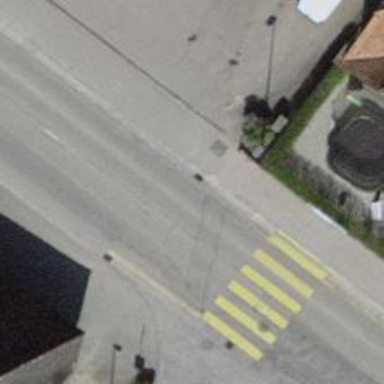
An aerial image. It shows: Public transport stop position.